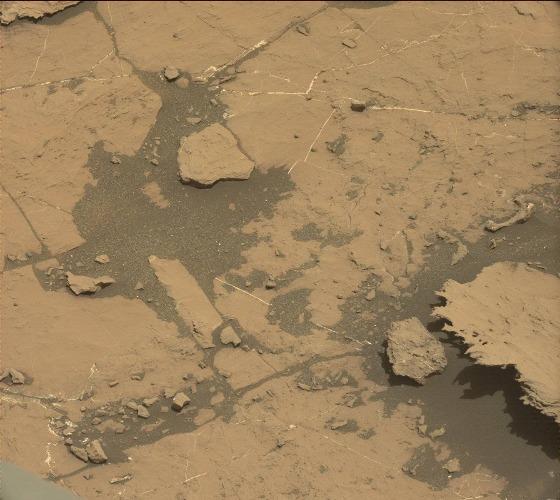
Terrain classes present: Background, Bedrock, Gravel / Sand / Soil, Rock, Shadow